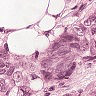
Metastatic tissue present: yes